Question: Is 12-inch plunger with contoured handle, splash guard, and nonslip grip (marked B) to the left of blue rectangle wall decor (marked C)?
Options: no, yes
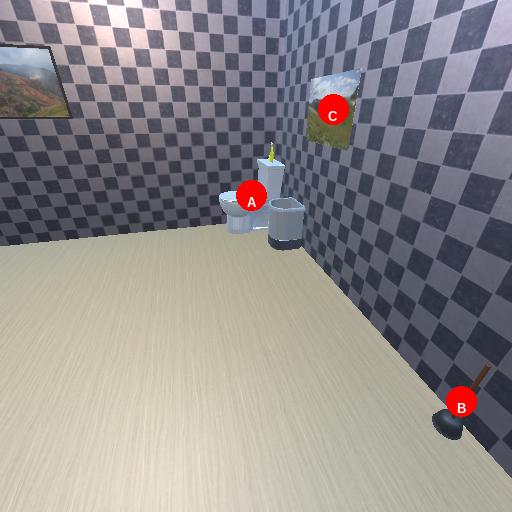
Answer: no